Field crop: tomato
Growth stage: 2
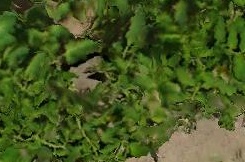
Species: tomato